Field crop: maize
Growth stage: 2
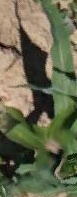
Species: maize